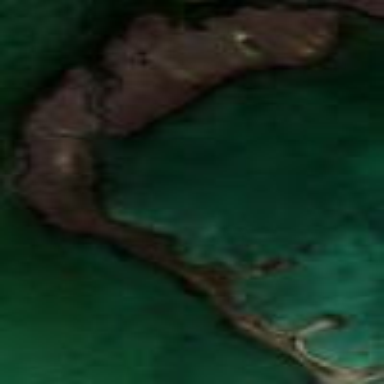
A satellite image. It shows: Coastline with mangrove wetlands.